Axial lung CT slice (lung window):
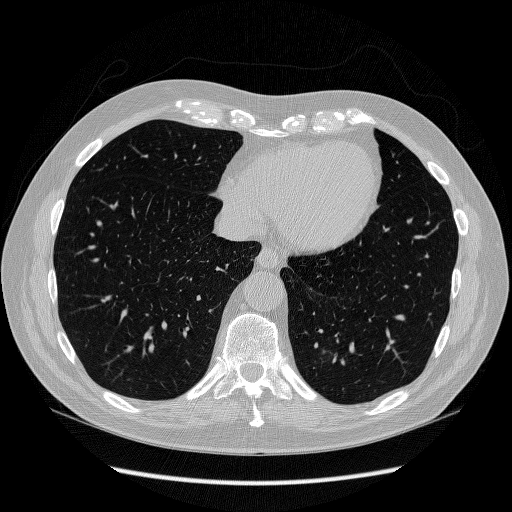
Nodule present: no